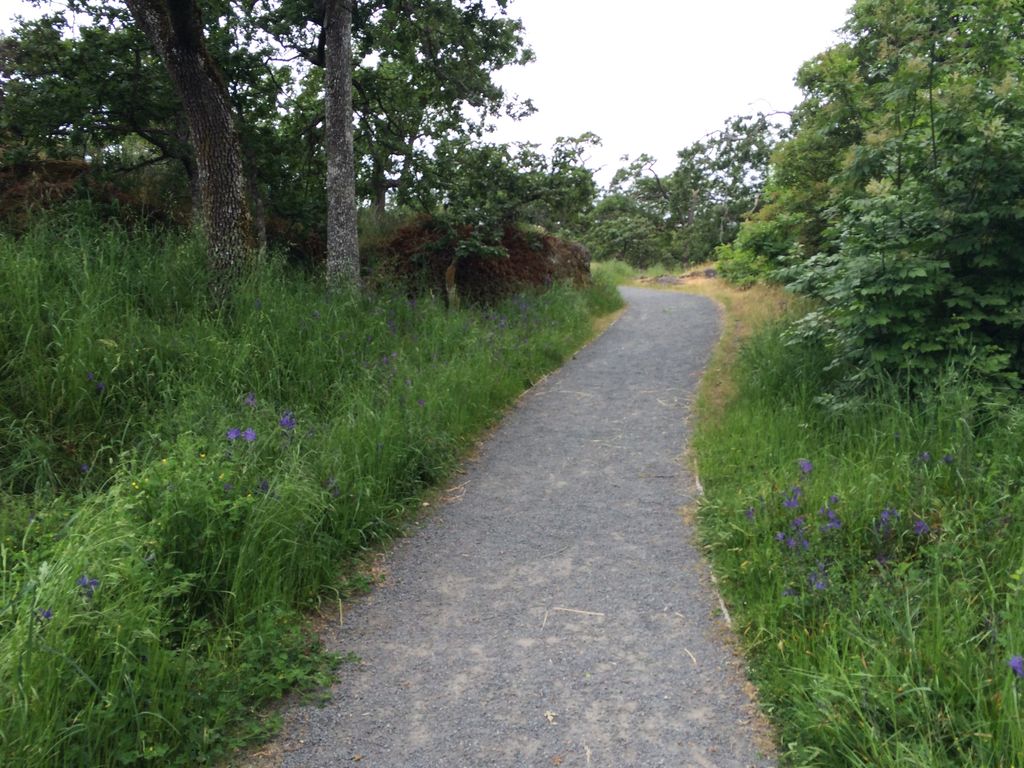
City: victoria